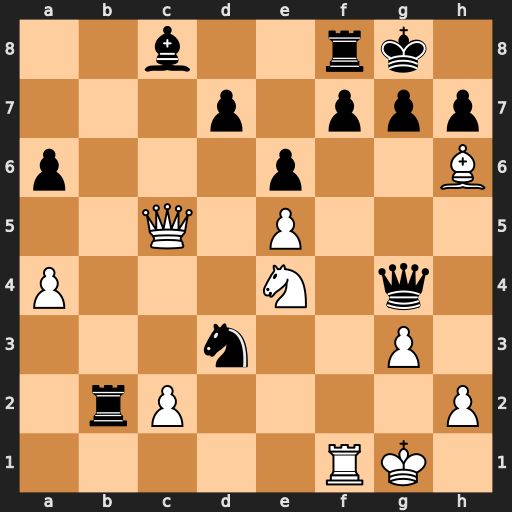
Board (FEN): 2b2rk1/3p1ppp/p3p2B/2Q1P3/P3N1q1/3n2P1/1rP4P/5RK1
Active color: w
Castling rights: -
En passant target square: -
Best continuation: Nf6+ Kh8 Qxf8#